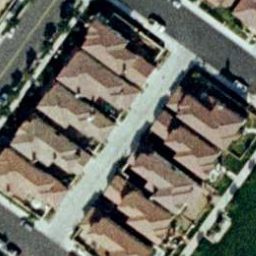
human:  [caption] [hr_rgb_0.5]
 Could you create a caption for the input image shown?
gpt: Lots of houses arranged neatly with orange roofs and a road goes through them .

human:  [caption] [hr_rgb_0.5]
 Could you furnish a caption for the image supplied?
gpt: There are lots of houses arranged neatly and a road goes through them .

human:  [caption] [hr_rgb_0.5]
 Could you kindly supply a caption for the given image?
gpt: This is a dense residential area with houses and roads .

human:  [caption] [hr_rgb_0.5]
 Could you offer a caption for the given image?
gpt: It is a dense residential area with lots of houses arranged neatly and a road goes through them .

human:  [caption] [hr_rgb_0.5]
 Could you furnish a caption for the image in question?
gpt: Many houses arranged neatly and some roads crossed them with some plants in the roadside .